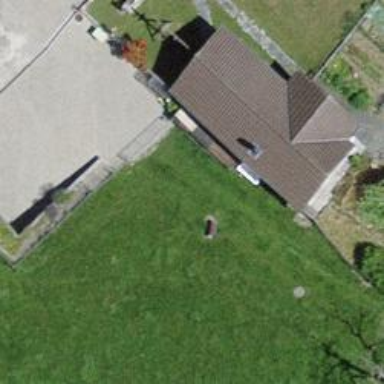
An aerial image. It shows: Shed building.